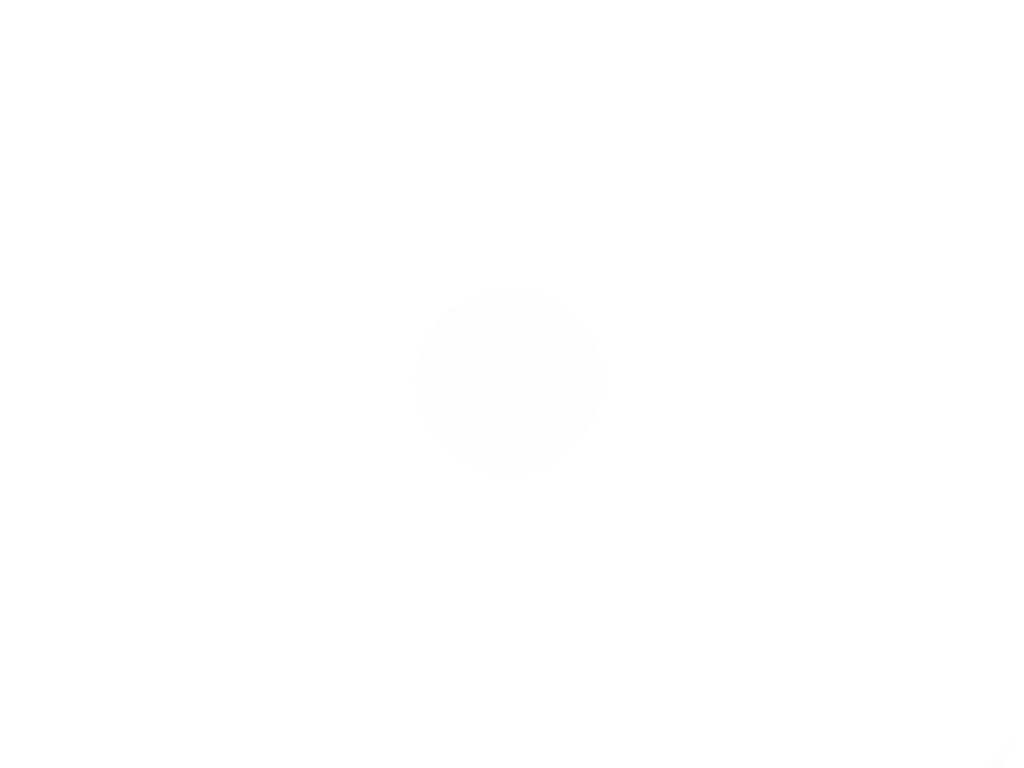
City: toronto